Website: apple
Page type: gifting
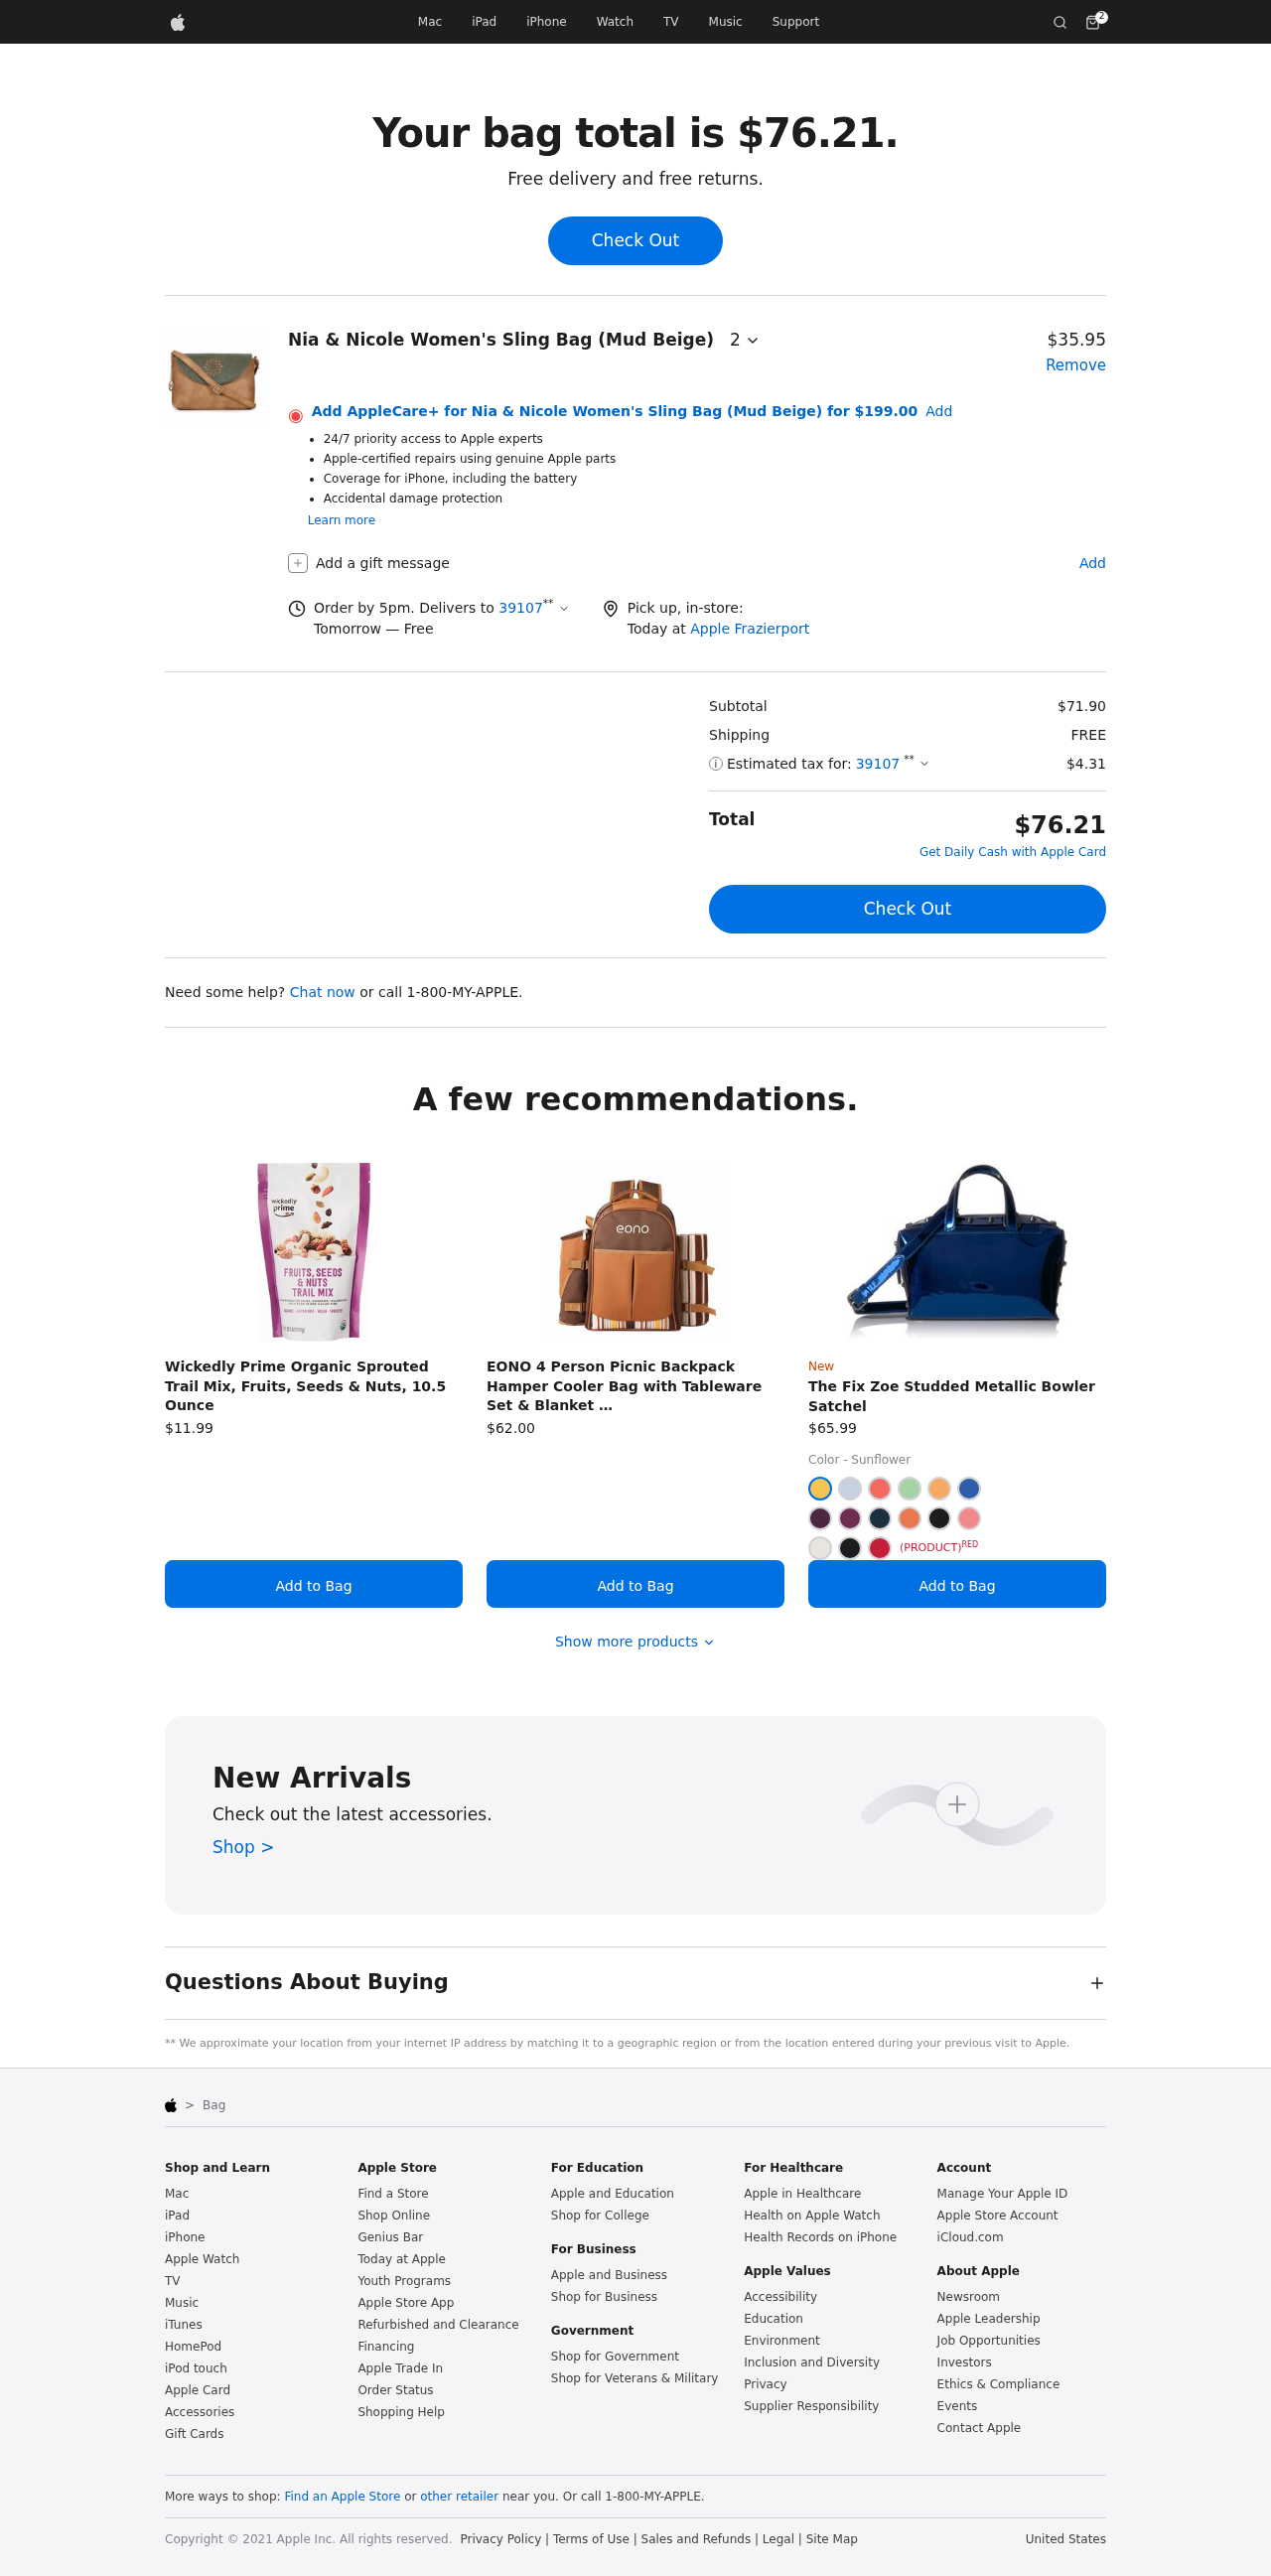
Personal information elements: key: PII_CITY
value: Frazierport
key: PII_POSTCODE
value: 39107
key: PII_POSTCODE_FULL
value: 39107
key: PII_POSTCODE_NUMERIC
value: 39107
Product elements: key: PRODUCT1_NAME
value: Nia & Nicole Women's Sling Bag (Mud Beige)
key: PRODUCT1_PRICE
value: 35.95
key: PRODUCT1_QUANTITY
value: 2
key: PRODUCT2_NAME
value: Wickedly Prime Organic Sprouted Trail Mix, Fruits, Seeds & Nuts, 10.5 Ounce
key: PRODUCT2_PRICE
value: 11.99
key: PRODUCT3_NAME
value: EONO 4 Person Picnic Backpack Hamper Cooler Bag with Tableware Set & Blanket …
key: PRODUCT3_PRICE
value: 62
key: PRODUCT4_NAME
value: The Fix Zoe Studded Metallic Bowler Satchel
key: PRODUCT4_PRICE
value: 65.99
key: PRODUCT1_APPLECARE_PRICE
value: $199.00
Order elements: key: ORDER_NUM_ITEMS
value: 2
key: ORDER_TOTAL
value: $76.21
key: ORDER_SUBTOTAL
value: $71.90
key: ORDER_SHIPPING_COST
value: FREE
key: ORDER_TAX
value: $4.31